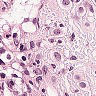
Metastatic tissue present: yes